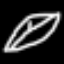
Label: leaf